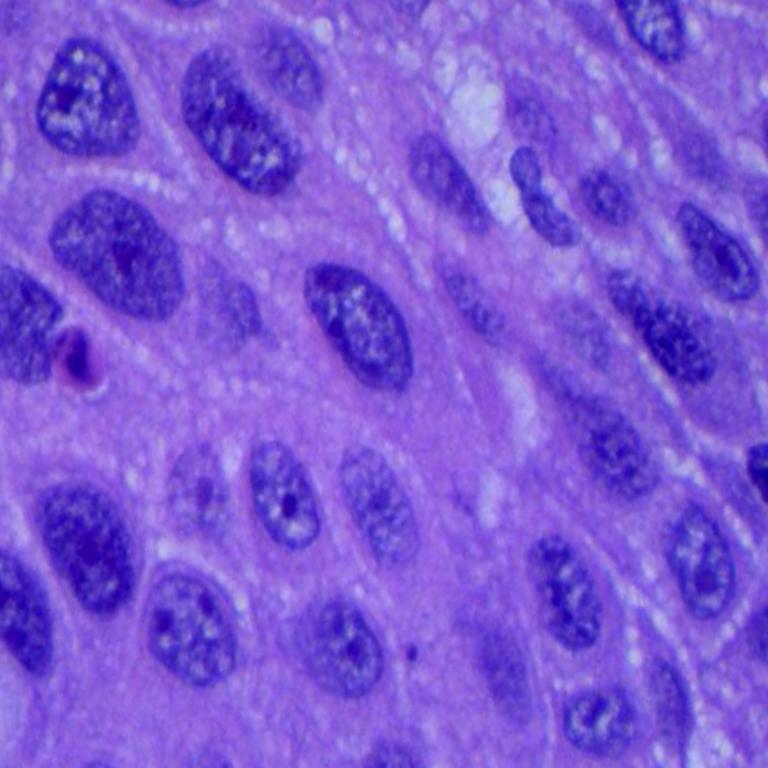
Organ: lung
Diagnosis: squamous carcinomas